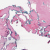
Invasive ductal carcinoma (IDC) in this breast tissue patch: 0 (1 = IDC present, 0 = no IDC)